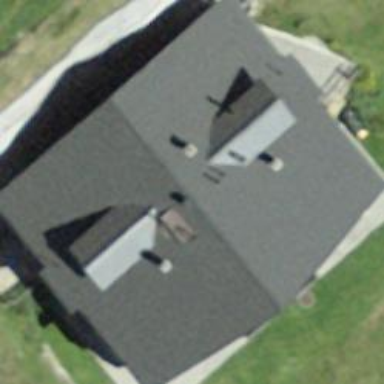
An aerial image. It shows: Residential building with gabled roof oriented across.